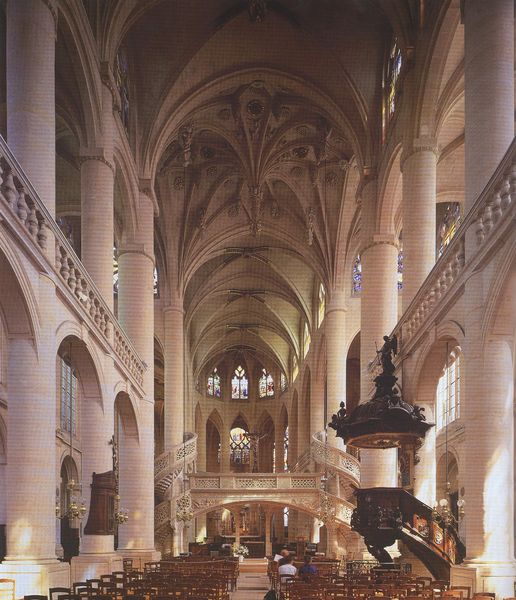
Titel: Saint Etienne du Mont (Langhaus Richtung Chor)
Künstler: Étienne Viguier
Standort: Paris
Institution: Saint Etienne du Mont
Schlagwörter: dunkel, gott, himmel, schatten, weiß, menschen, blumen, braun, fenster, hell, holz, lampen, licht, pfeiler, schwarz, stuhl, stühle, stützen, säule, säulen, beige, ornament, architektur, sockel, stein, innenraum, brücke, brüstung, kirche, sonne, decke, gotik, rosa, engel, skulptur, farbig, schiff, schiffe, bogen, mauer, bank, empore, saal, rundbogen, joche, treppe, treppen, dick, gestühl, leuchter, durchgang, geländer, hoch, galerie, foto, fotografie, bögen, arkade, deckel, gewölbe, höhe, kreuz, stern, balustrade, dom, rippen, münster, altar, arkaden, bänke, hauptschiff, kathedrale, langhaus, kirchenschiff, kreuzrippen, lettner, mittelschiff, bestuhlung, farbfoto, gotisch, kanzel, langschiff, obergaden, spitzbogen, mittelalter, altarraum, apsis, rundbögen, chor, wendeltreppe, sakral, masswerk, basilika, kirhce, kreuzgang, romanisch, seitenschiffe, emporen, chorumgang, sakralarchitektur, wendeltreppen, geölbe, rippe, trompete, tabernakel, kirchenfenster, dreipass, chorfenster, spätgotik, sterngewölbe, apris, chorraum, netzgewölbe, stuhlreihen, arkadenzone, spätmittelalter, gewälbe, kapellenkranz, hängender schlussstein, chorgrenze, hallenumgangschor, kappelchor, kirchenbänle, vierer, fenstermalerei, kirche innenraum, deckengewöbe, sternengewölbe, gecke, chordom, säulenorden